Question: I am using the '@jsplumb/browser-ui' to create some 'Nodes' within my 'Nuxtjs/Vuejs' application like as mentioned in their <URL>. But I would like to create the Nodes at run-time. I am unable to do it.
I would like to create the 'nodes/rectangle' shapes whenever the user clicks on the 'Add Event' button. So rather than creating the 'Nodes' static way I would like to create it dynamically/run time based on the button click. I am not understanding how to do it using 'jsPlumb' <URL> how to do it as they don't have a specific code sample to achieve the same.
Following is something I would like to achieve:

Code I have so far:
'''
<template>
<div>
<div class="container-fluid">
<div class="row">
<div class="col-md-6">
<button class="btn btn-primary btn-sm" @click="addConnector()">
Add Connector
</button>&nbsp;
<button class="btn btn-primary btn-sm" @click="addNode()">
Add Event
</button>&nbsp;
<button class="btn btn-success btn-sm" @click="submitEvents()">
Submit
</button>&nbsp;
</div>
</div>
<div class="row root">
<div class="col-md-12 body">
<div id="diagram" ref="diagram" class="diagram" style="position: relative; width:100%; height:100%;" />
</div>
</div>
</div>
</div>
</template>
<script>
export default {
data () {
return {
nodeCounter: 0,
nodeArray: [],
connectorCounter: 0,
connectorArray: [],
allEventsInfoArray: []
}
},
async mounted () {
const vm = this
if (process.browser) {
const JSPlumb = await require('@jsplumb/browser-ui')
JSPlumb.ready(function () {
const instance = JSPlumb.newInstance({
container: vm.$refs.diagram
})
console.log(instance)
})
}
},
methods: {
// On click of Add Node button create the draggable node into the jsPlumb canvas
addNode () {
// const container = "<button class='btn btn-info' id='container_" + this.nodeCounter + "'></button>"
this.nodeCounter++
},
// On click of Add Connector button create the draggable node into the jsPlumb canvas
addConnector () {
console.log('Add Connector : ')
}
}
}
</script>
<style scoped>
.root {
--bg-color: #fff;
--line-color-1: #D5D8DC;
--line-color-2: #a9a9a9;
}
.body {
height: 100vh;
margin: 0;
}
.diagram {
height: 100%;
background-color: var(--bg-color);
background-image: conic-gradient(at calc(100% - 2px) calc(100% - 2px),var(--line-color-1) 270deg, #0000 0),
conic-gradient(at calc(100% - 1px) calc(100% - 1px),var(--line-color-2) 270deg, #0000 0);
background-size: 100px 100px, 20px 20px;
}
</style>
'''
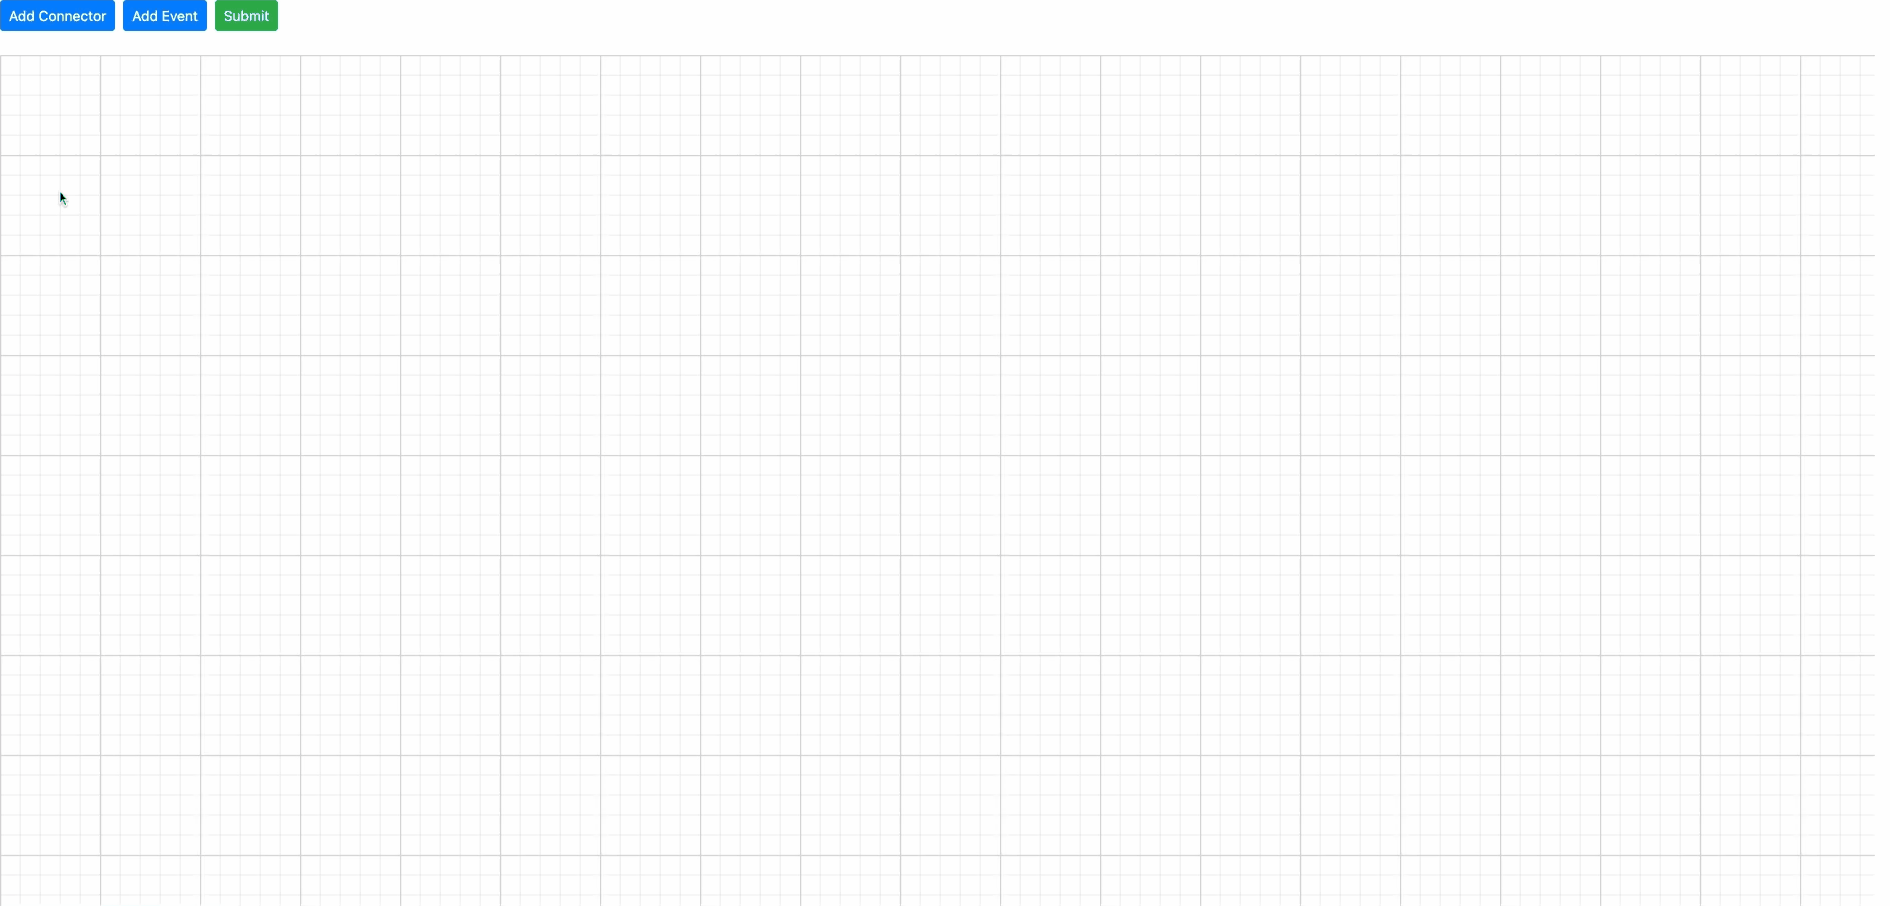
Answer: Providing the answer as it can be helpful to someone in the future:
As per the response from contributors <URL>, we won't be able to create the 'Nodes/Shapes' within the 'Jsplumb community edition'.
Instead of 'Jsplumb', I started using the 'DrawFlow' library which is just awesome and has all the requirements that I needed for my application.